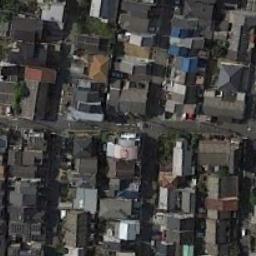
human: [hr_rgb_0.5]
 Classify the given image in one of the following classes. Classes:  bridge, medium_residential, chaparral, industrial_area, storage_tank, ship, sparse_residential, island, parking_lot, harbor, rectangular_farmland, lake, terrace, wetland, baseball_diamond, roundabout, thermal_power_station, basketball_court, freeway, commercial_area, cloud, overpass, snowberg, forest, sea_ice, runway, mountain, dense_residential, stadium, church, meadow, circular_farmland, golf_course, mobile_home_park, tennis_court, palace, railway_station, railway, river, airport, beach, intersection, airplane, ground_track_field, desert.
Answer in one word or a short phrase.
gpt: dense_residential